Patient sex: M
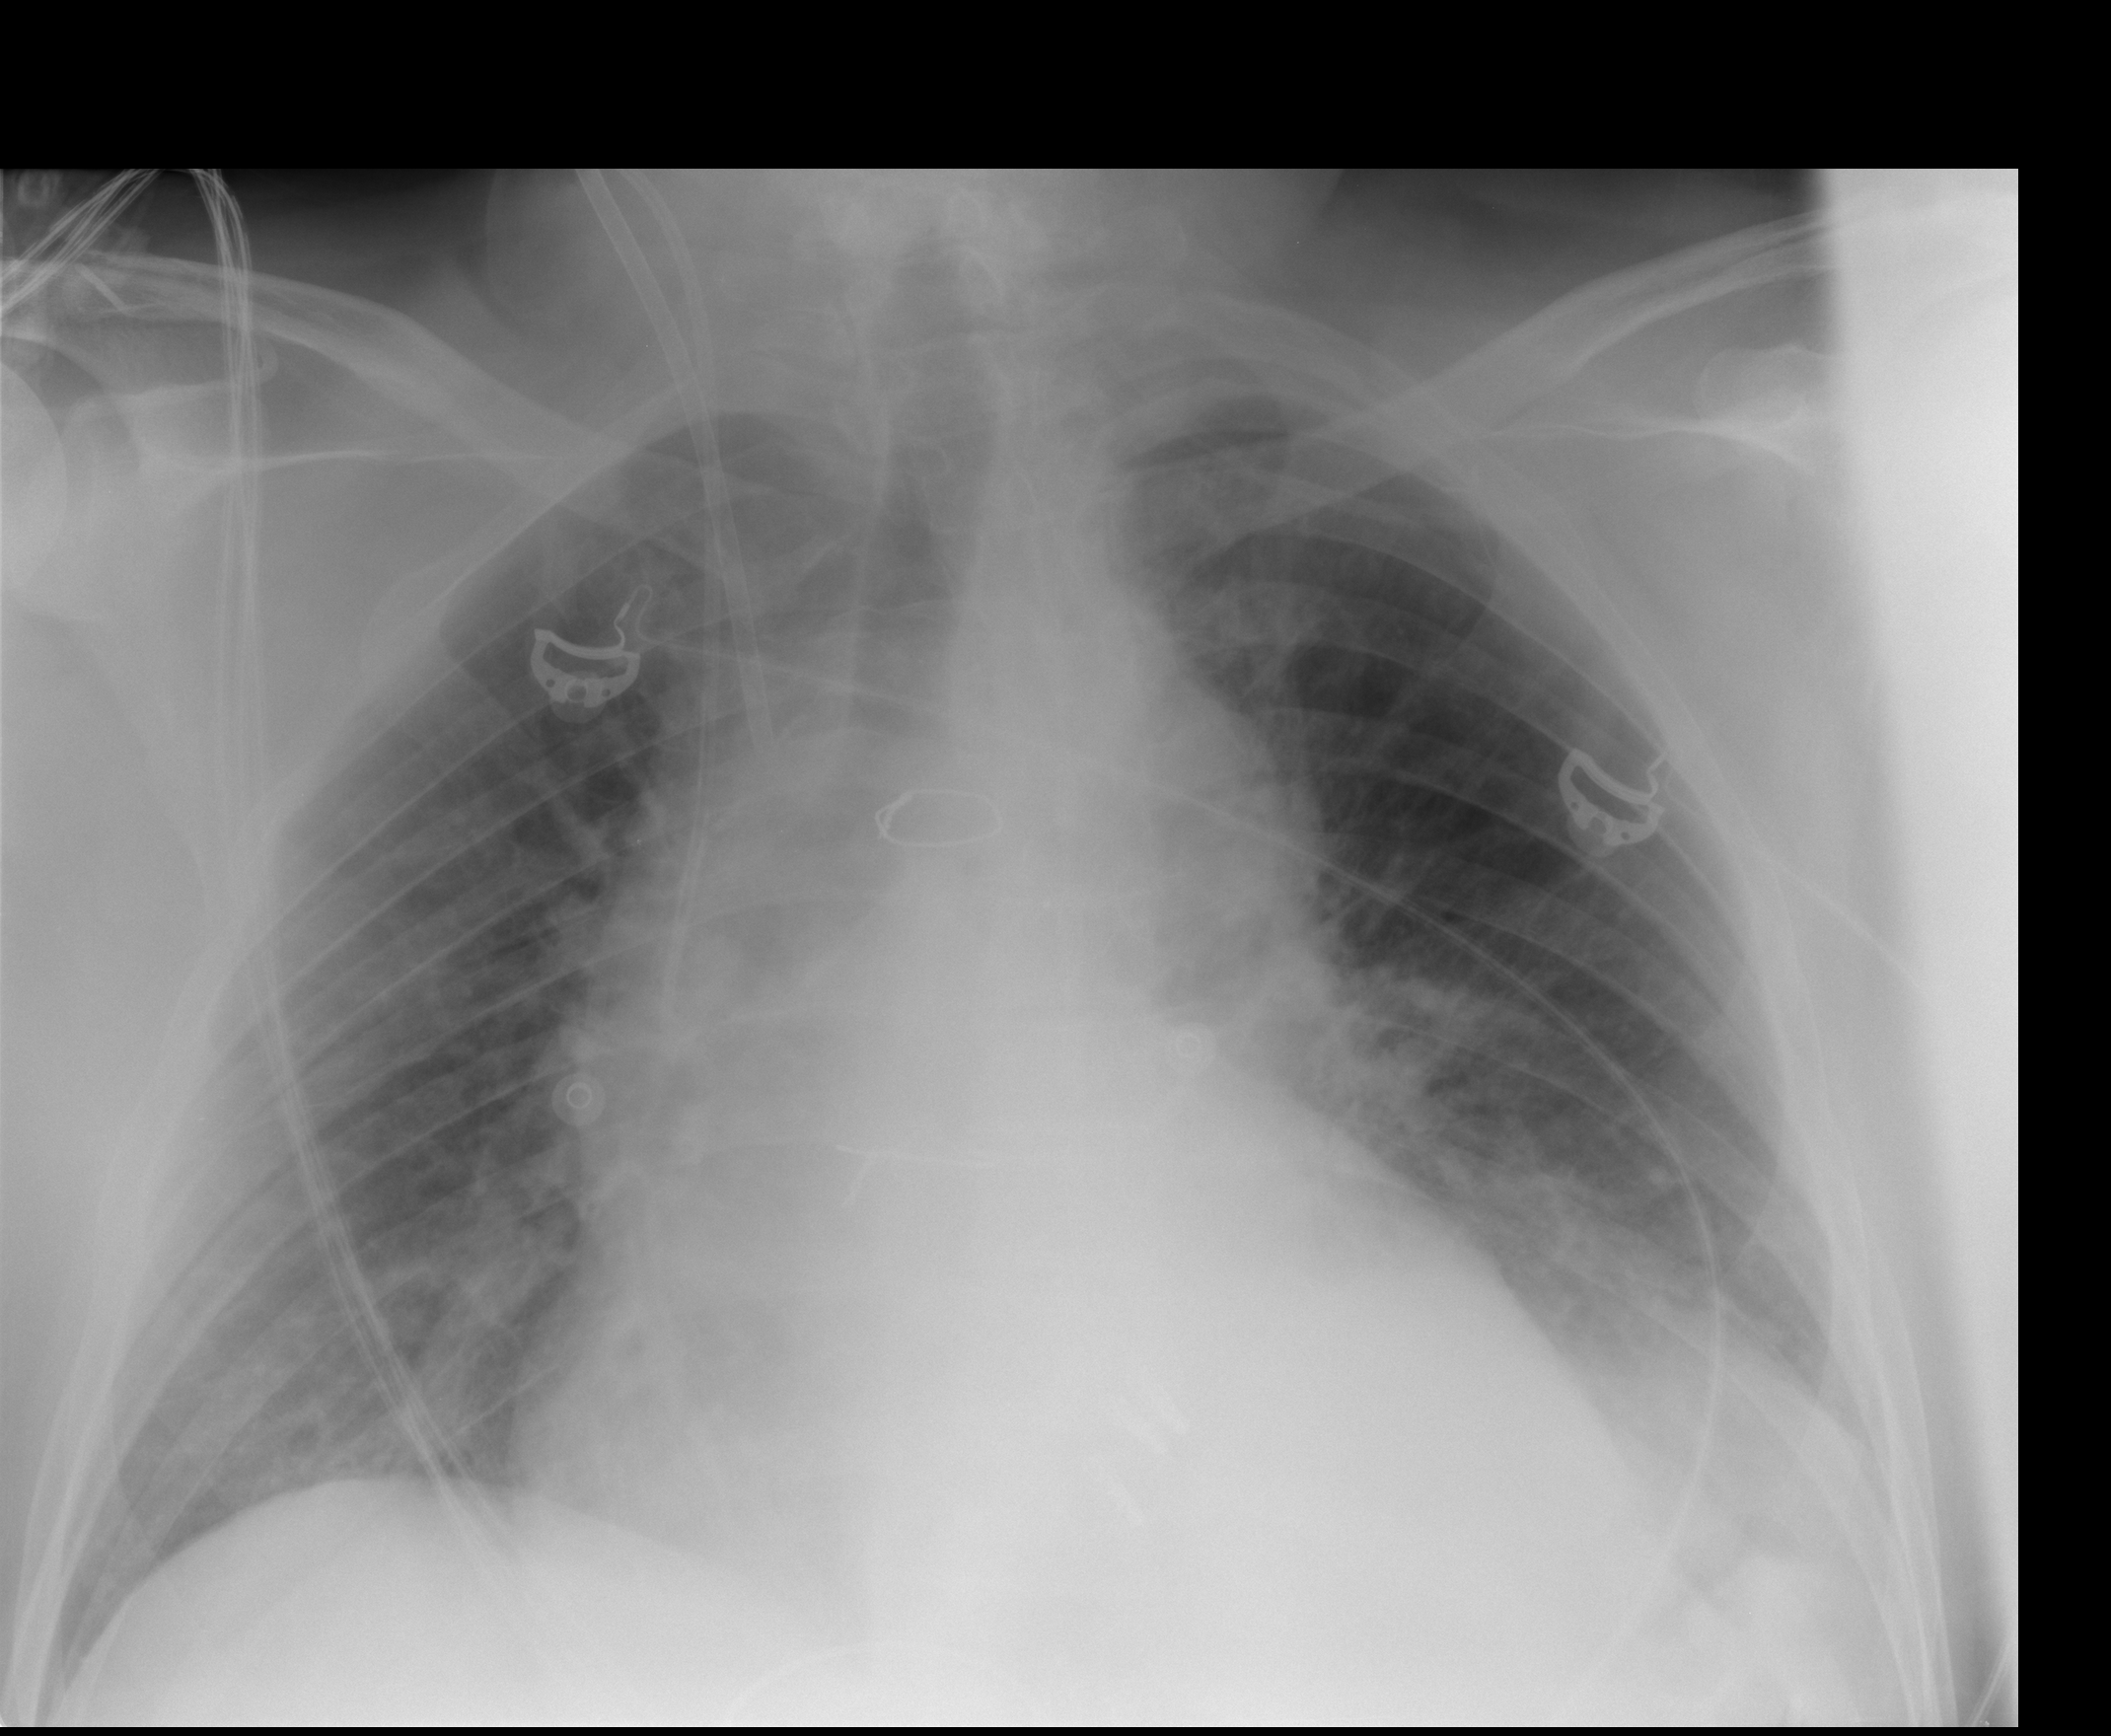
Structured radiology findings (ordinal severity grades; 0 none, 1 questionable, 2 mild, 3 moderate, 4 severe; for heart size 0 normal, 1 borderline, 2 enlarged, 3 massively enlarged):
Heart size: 2
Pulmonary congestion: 2
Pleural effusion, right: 0
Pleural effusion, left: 2
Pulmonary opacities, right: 2
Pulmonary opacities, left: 2
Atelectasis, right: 0
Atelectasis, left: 2